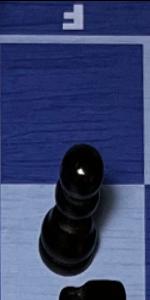
Label: Pawn_Black